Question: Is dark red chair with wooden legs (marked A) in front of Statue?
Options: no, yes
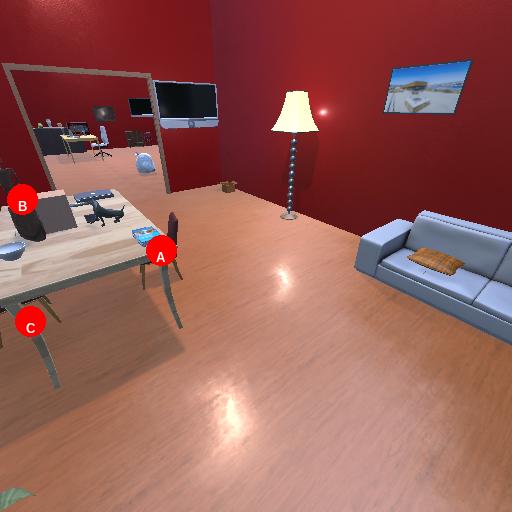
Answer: no